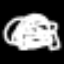
Label: bed